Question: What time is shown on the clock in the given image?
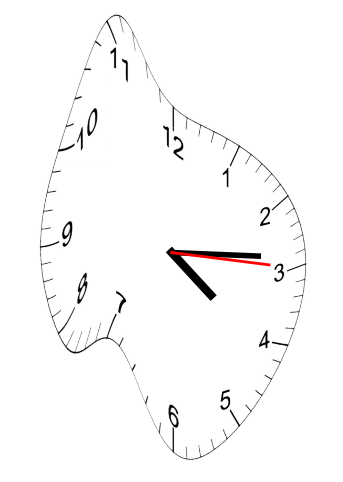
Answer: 04:14:15